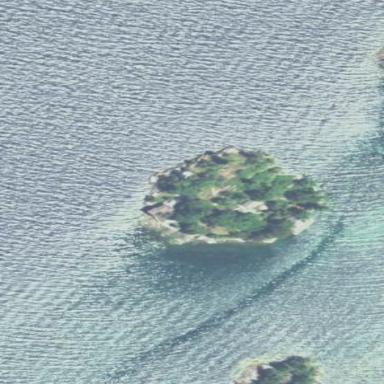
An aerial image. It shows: Islet.